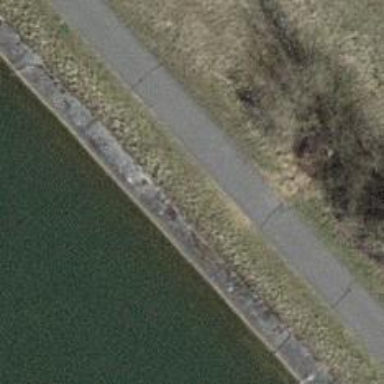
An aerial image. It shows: Path with asphalt surface and embankment.